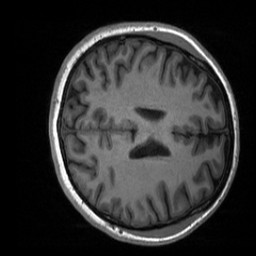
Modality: T1w
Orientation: axial
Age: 25
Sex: female
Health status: healthy
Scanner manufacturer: siemens
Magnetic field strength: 3 T
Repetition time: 2 s
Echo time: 0.00232 s